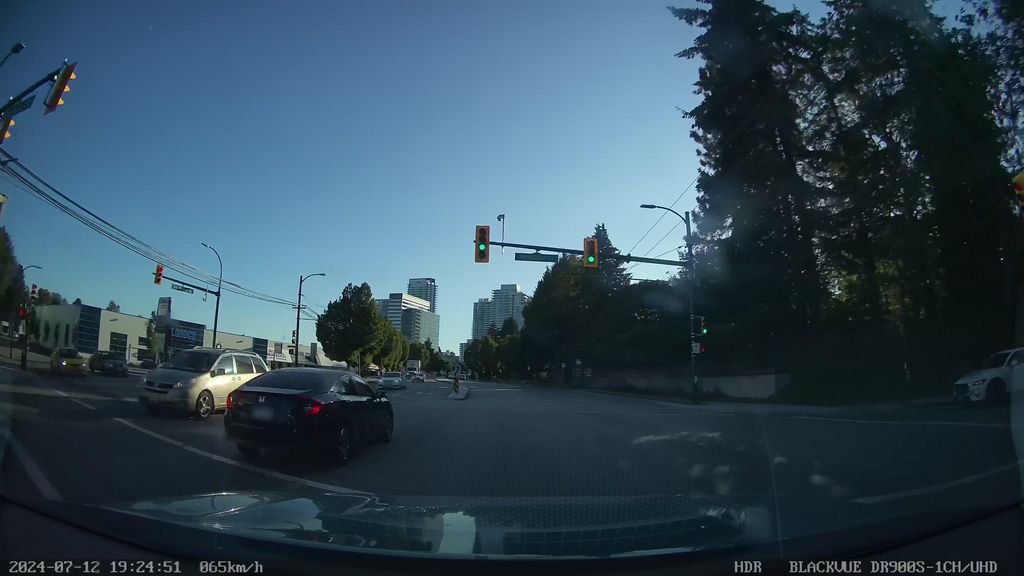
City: vancouver